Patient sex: M
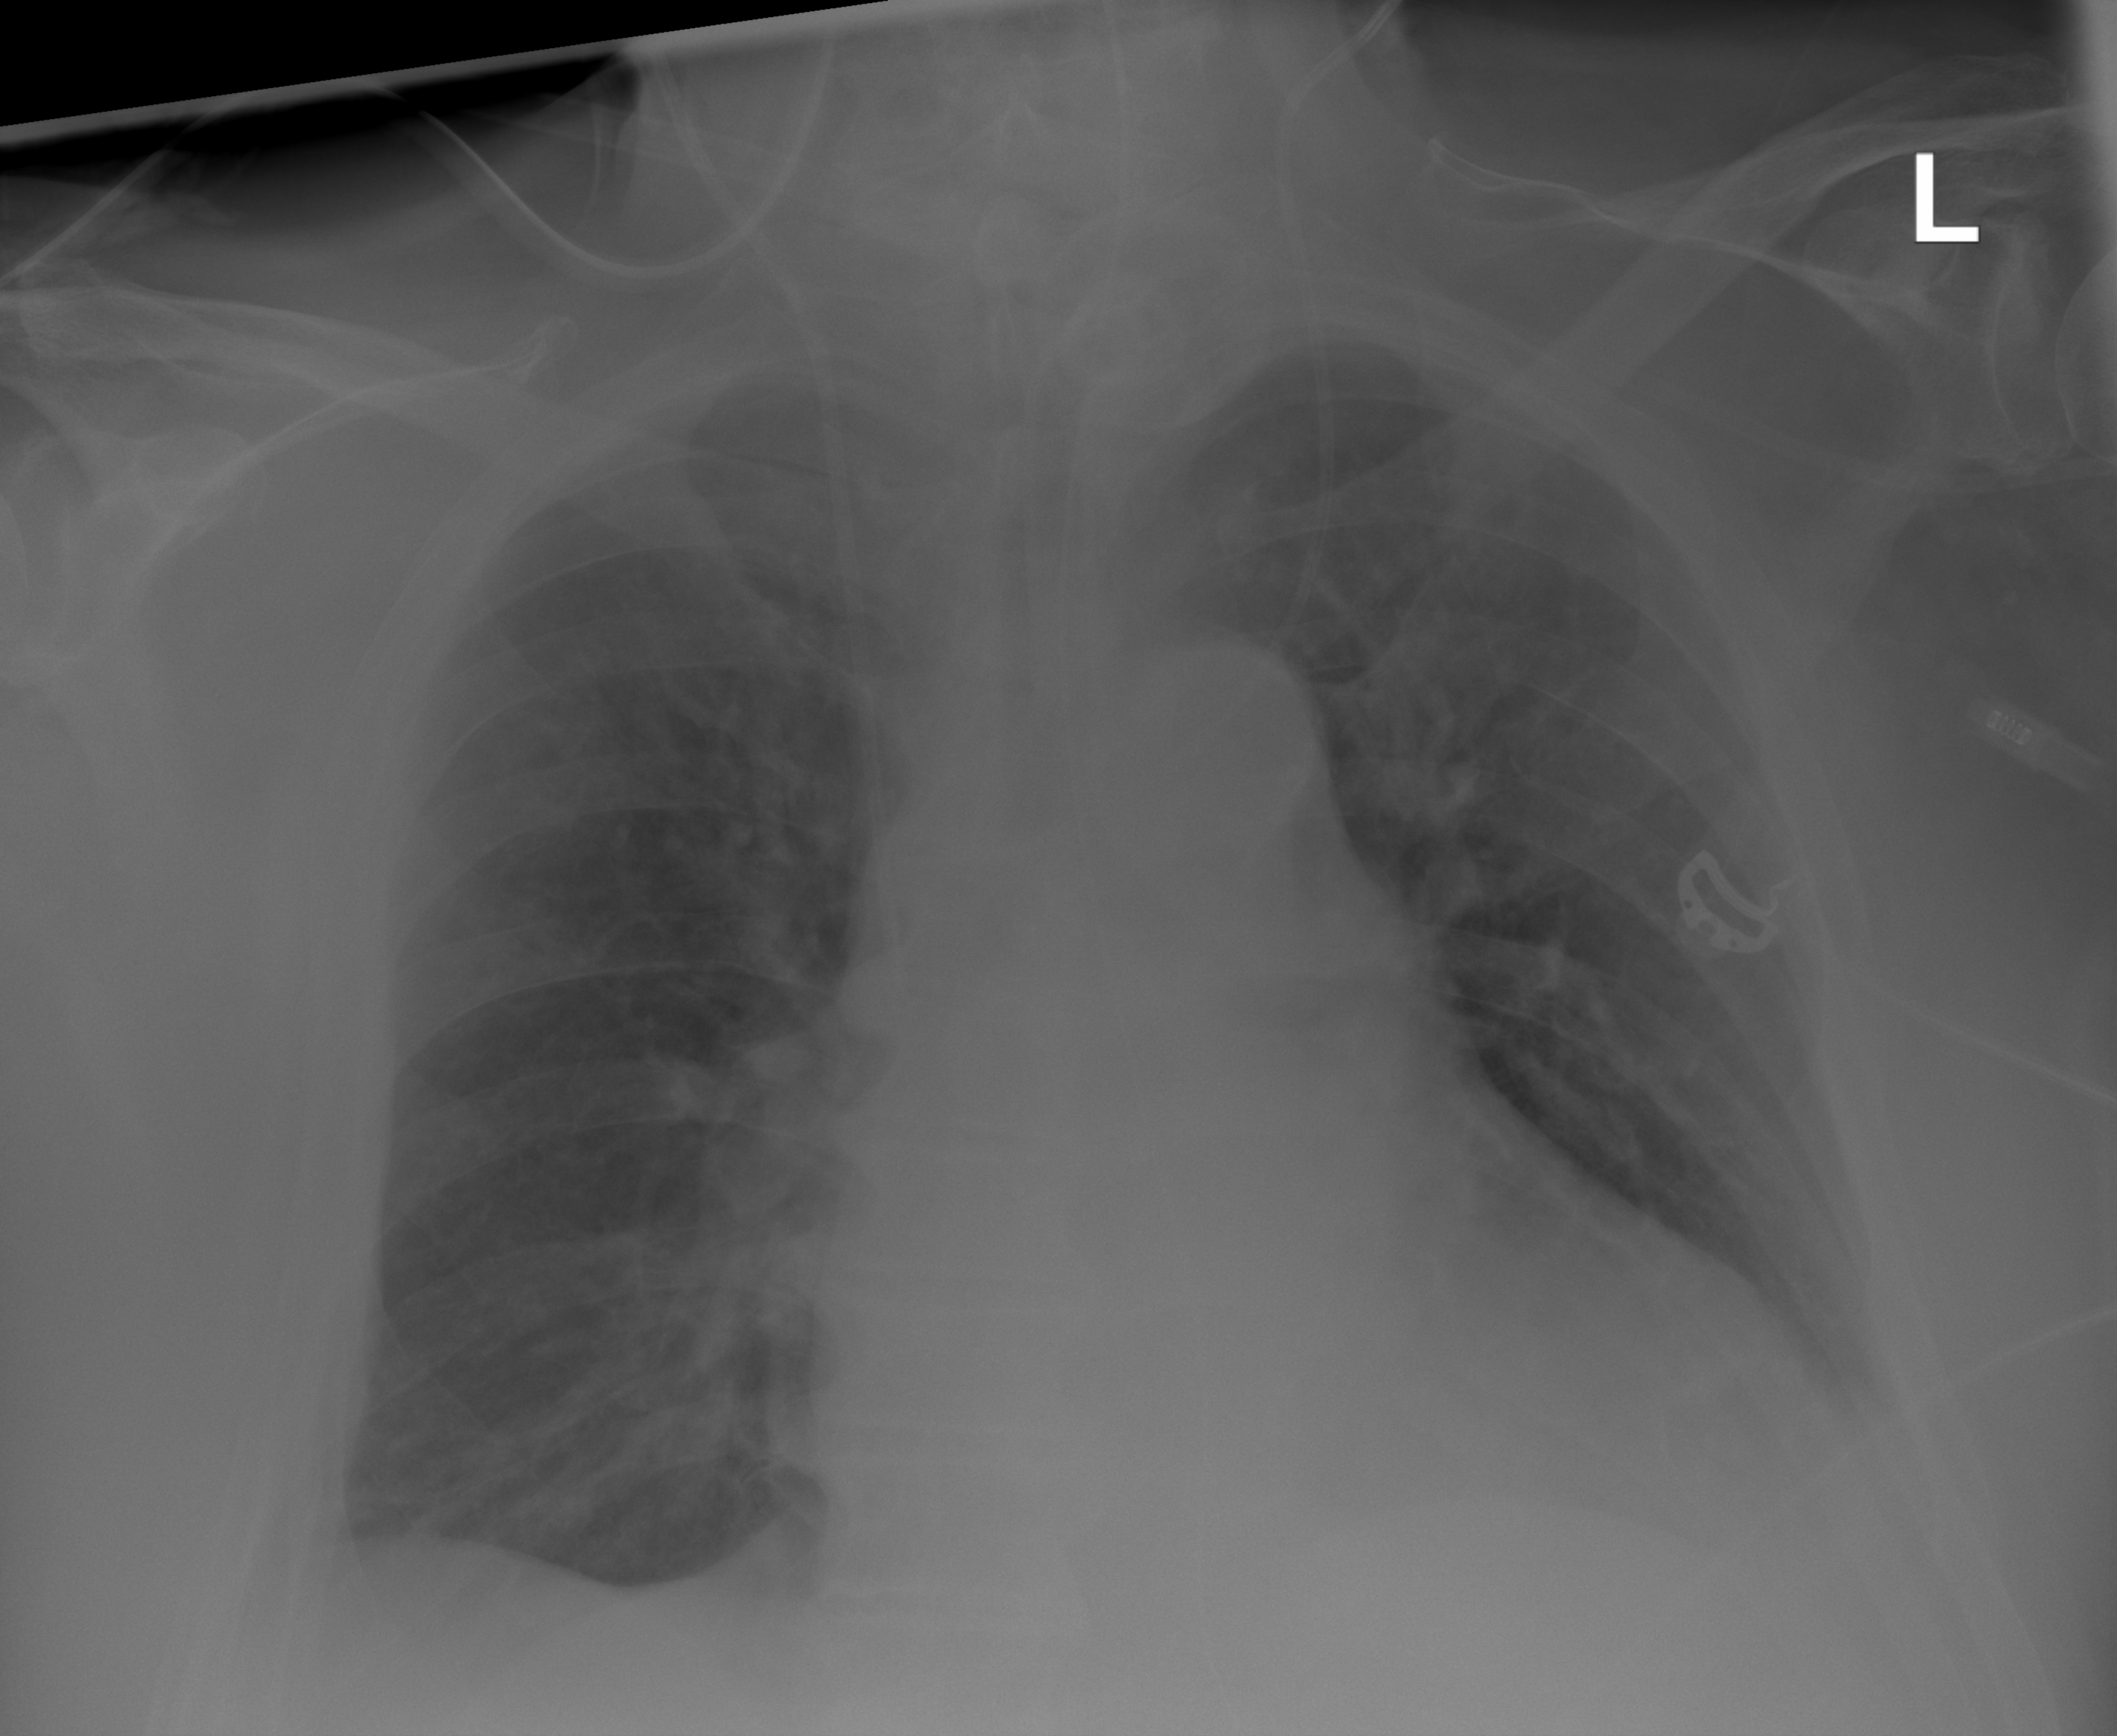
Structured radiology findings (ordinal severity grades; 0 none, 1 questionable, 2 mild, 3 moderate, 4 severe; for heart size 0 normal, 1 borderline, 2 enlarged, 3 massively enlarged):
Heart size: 2
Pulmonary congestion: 2
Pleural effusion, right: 2
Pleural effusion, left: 2
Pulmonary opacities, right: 2
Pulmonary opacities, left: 0
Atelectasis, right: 0
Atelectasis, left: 0